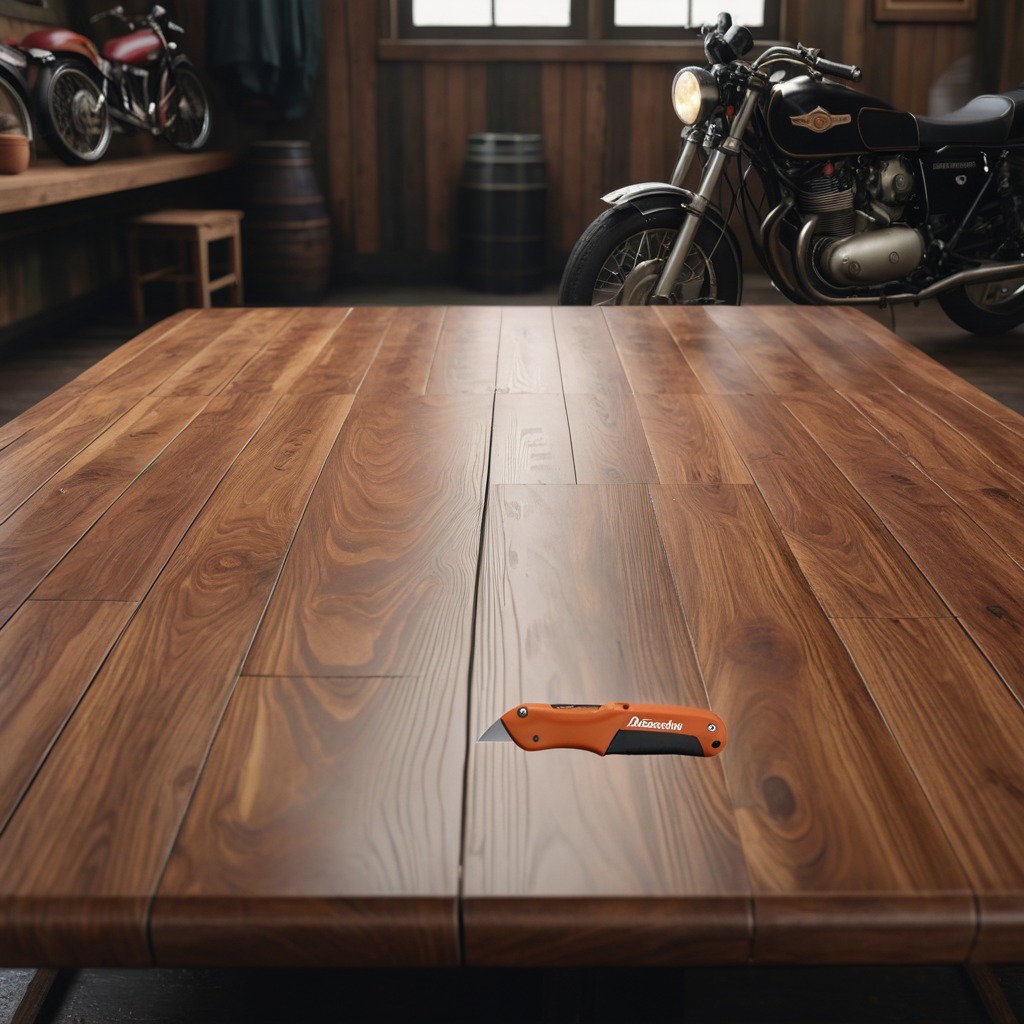
A utility knife lies on the table in the vintage motorcycle garage.